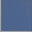
Piece: xx